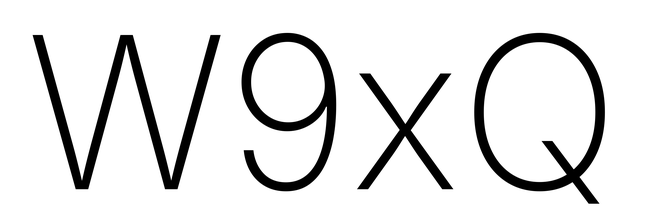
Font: Inter_ExtraLight